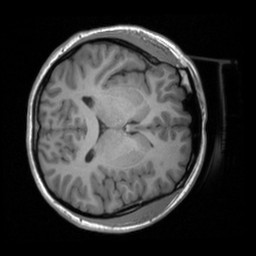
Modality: T1w
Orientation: axial
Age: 27
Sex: female
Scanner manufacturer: siemens
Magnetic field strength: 3 T
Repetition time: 1.9 s
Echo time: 0.00226 s